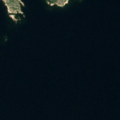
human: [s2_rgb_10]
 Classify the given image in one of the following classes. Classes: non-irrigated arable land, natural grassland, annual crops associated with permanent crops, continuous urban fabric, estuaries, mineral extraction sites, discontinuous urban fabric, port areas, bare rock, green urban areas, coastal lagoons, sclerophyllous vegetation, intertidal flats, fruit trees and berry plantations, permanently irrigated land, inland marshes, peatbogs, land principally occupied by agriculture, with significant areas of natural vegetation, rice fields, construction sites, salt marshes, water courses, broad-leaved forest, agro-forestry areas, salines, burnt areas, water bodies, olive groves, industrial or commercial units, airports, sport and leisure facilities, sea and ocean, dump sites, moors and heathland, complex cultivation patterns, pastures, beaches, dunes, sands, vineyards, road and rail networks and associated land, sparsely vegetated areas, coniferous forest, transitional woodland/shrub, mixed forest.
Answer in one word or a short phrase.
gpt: sea and ocean